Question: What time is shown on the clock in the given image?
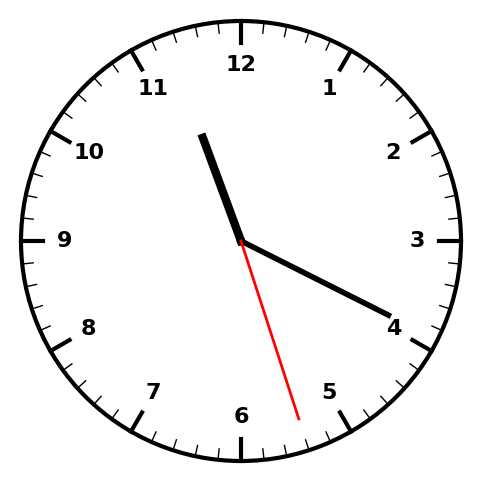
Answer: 11:19:27